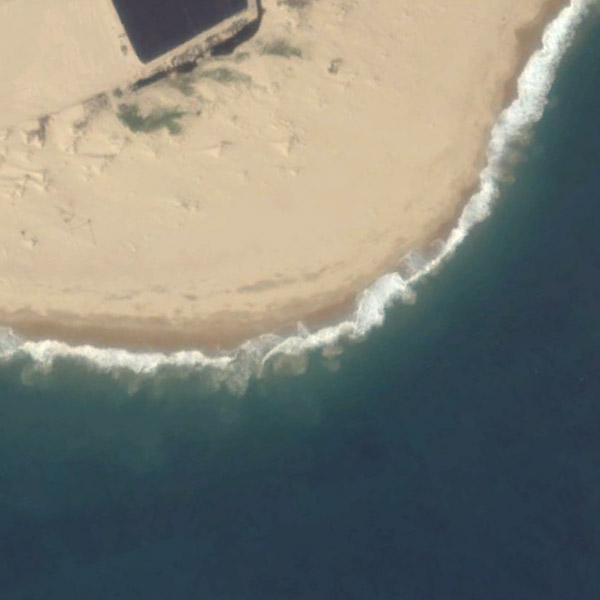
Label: Beach